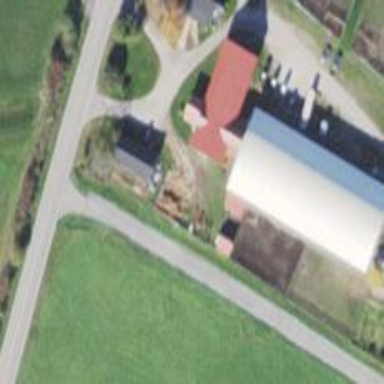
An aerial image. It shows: Stable building.